Question: Is there a way to add a clickable hyperlink in a Qt Dialog? I.e. it should look like a hyperlink (blue text), and when you click on it, it should open the hyperlink in the browser. Something like that:

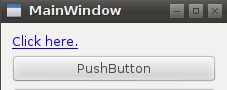
Answer: Use 'QLabel::setOpenExternalLinks(bool)', and set text on label '<a href="yourlink">link text</a>'.